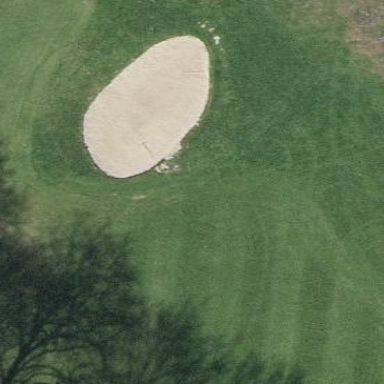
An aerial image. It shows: Golf bunker filled with natural sand.